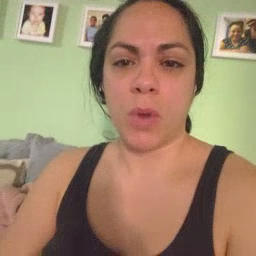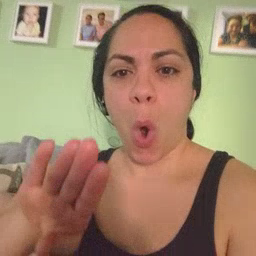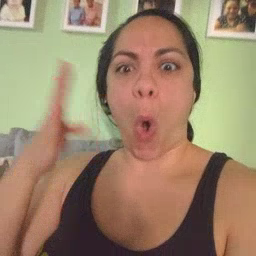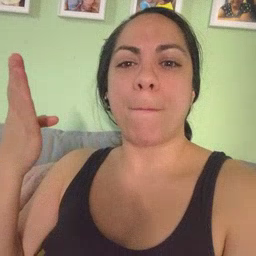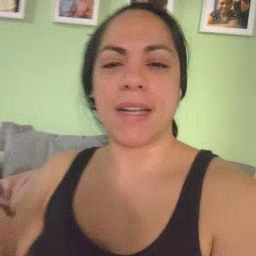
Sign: open